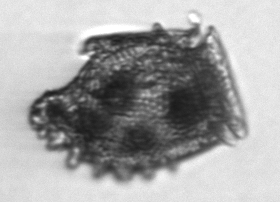
Label: Dinophysis_norvegica